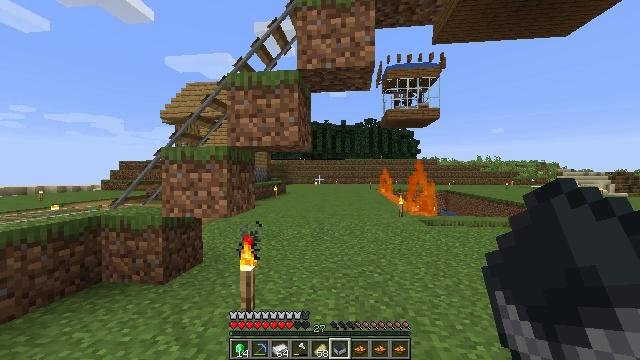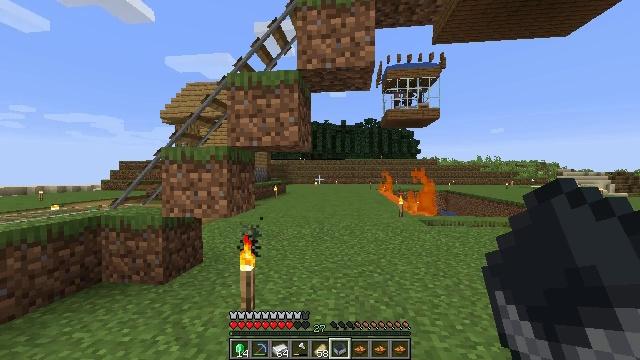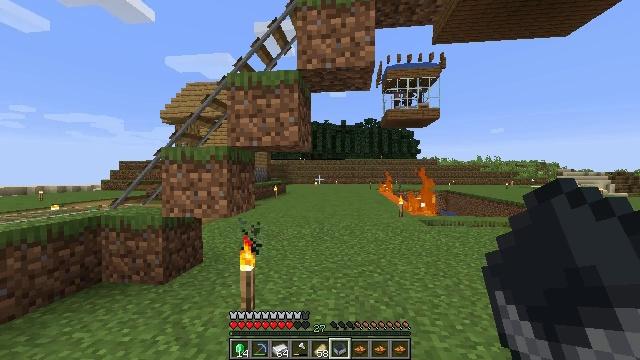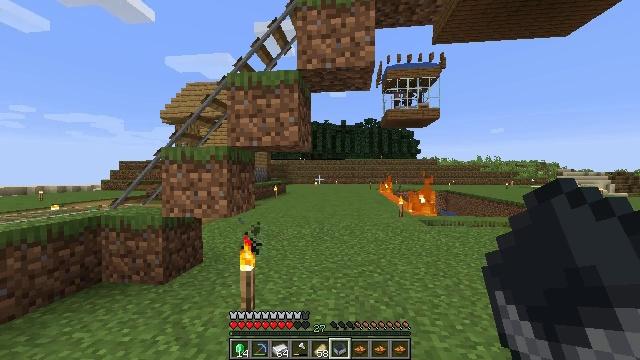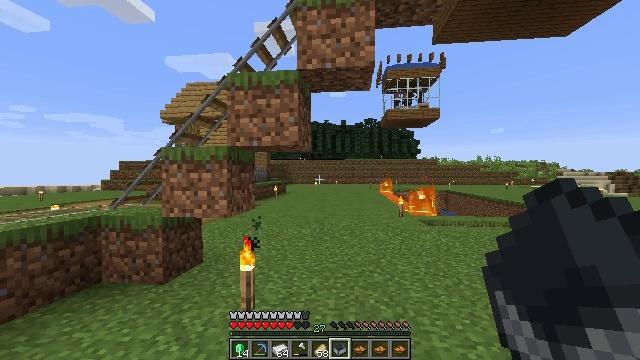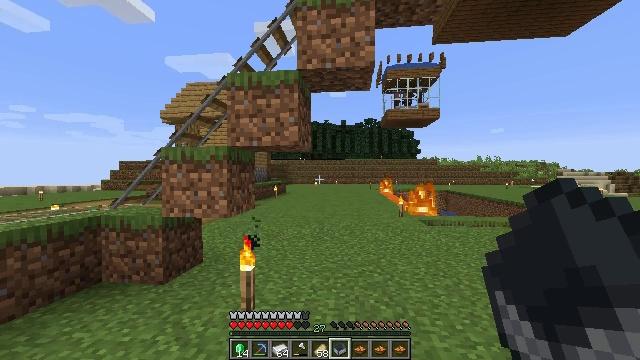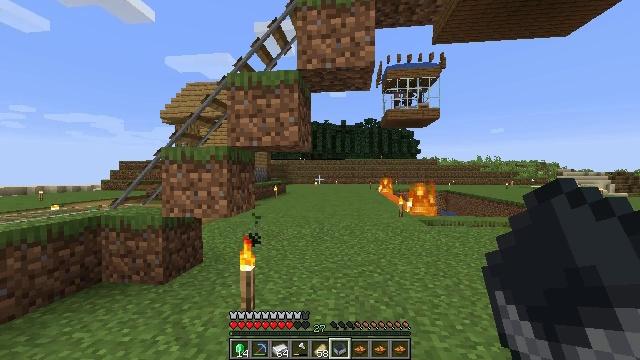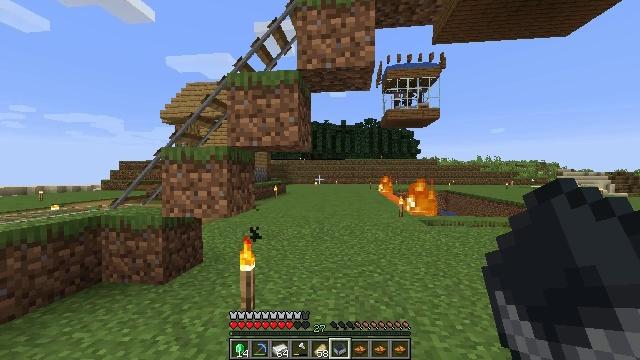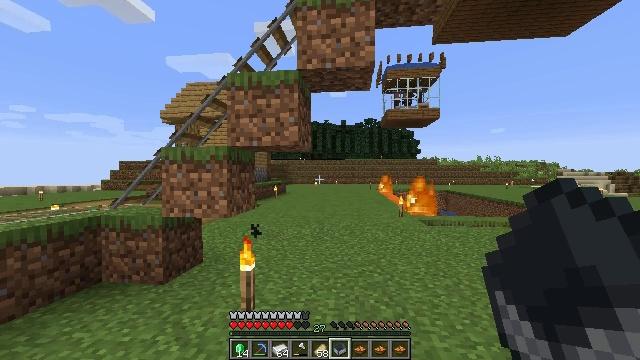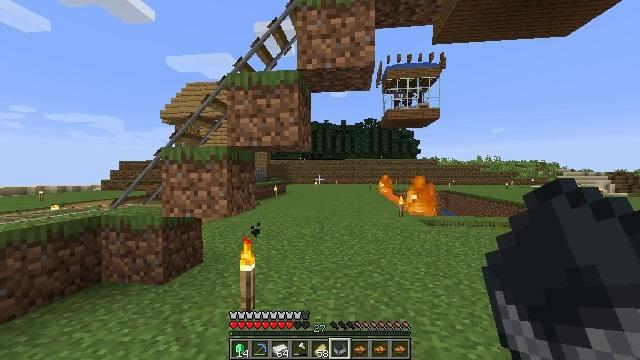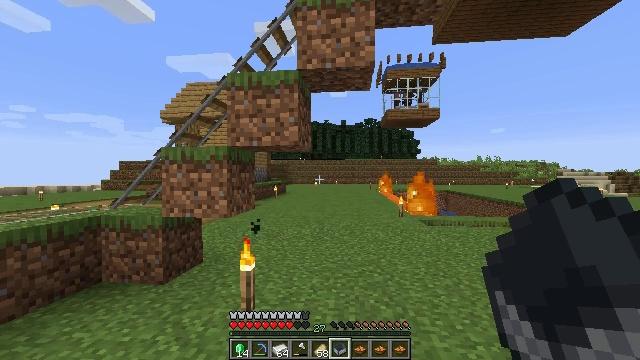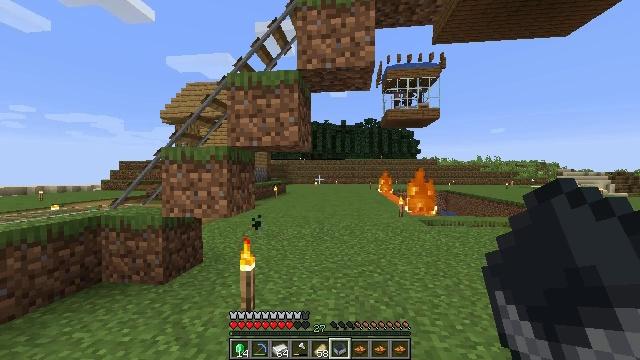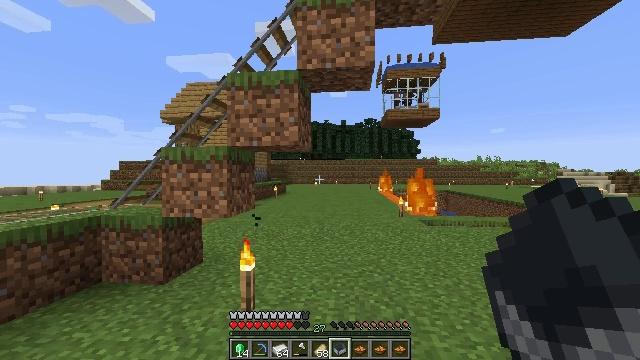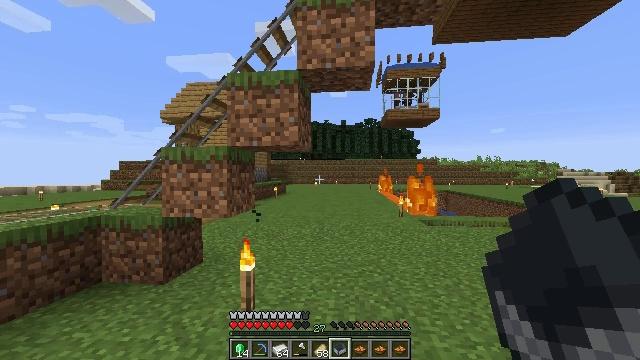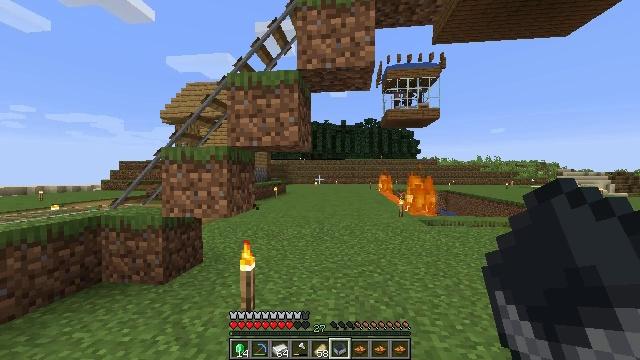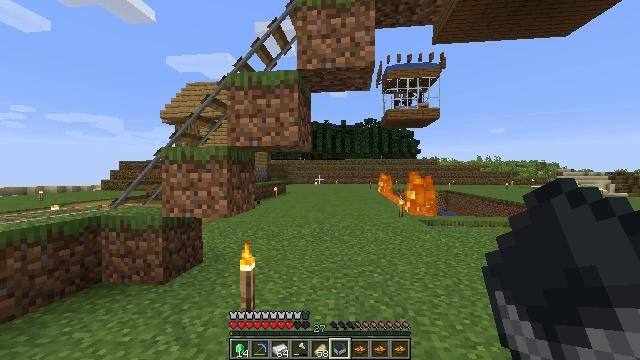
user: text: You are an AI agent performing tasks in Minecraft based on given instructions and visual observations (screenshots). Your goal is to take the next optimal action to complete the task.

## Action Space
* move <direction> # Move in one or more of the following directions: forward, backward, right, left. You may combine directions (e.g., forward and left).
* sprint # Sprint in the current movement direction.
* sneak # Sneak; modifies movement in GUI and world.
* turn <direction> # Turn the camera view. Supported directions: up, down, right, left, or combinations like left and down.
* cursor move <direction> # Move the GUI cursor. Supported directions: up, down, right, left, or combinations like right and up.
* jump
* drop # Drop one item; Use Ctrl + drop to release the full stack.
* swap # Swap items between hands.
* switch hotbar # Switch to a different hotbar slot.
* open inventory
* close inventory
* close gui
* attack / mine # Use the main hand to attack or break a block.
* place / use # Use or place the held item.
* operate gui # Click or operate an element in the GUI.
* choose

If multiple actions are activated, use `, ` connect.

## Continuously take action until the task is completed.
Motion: motion action
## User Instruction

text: Break the smoker to collect it.
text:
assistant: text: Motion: no_op
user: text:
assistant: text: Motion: no_op
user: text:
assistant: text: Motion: no_op
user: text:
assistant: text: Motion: no_op
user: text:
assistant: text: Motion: no_op
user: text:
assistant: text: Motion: no_op
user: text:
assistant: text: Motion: no_op
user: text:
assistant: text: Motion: no_op
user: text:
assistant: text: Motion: no_op
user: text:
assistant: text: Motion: no_op
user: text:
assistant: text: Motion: no_op
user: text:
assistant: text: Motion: no_op
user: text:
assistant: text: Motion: no_op
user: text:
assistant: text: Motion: no_op
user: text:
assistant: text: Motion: no_op
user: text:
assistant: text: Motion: no_op
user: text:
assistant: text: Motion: no_op
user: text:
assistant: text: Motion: no_op
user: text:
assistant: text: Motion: no_op
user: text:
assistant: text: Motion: no_op
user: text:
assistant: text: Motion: no_op
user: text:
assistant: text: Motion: no_op
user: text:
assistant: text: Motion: no_op
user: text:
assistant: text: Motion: no_op
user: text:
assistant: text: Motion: no_op
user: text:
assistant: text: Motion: no_op
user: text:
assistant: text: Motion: no_op
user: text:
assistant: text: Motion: no_op
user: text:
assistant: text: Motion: no_op
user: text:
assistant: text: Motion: no_op